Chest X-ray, PA view. Patient: 46 years old, sex F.
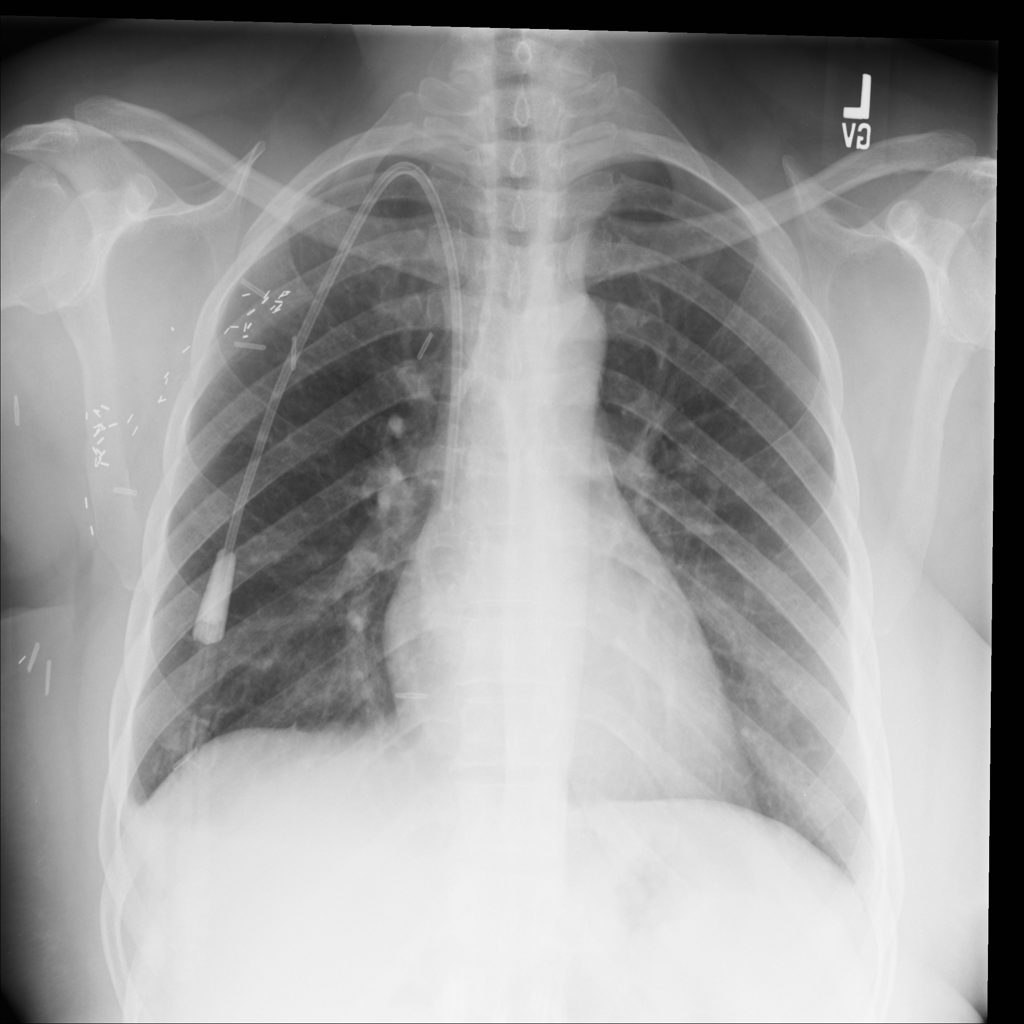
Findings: No Finding